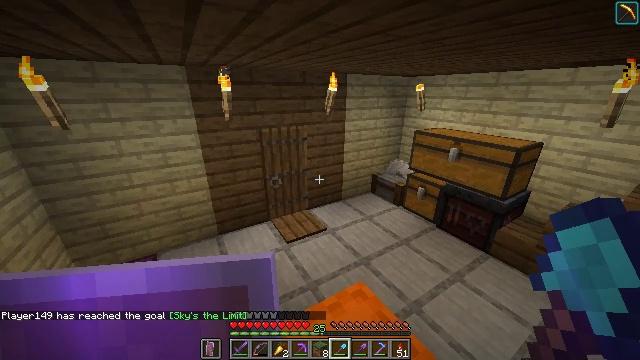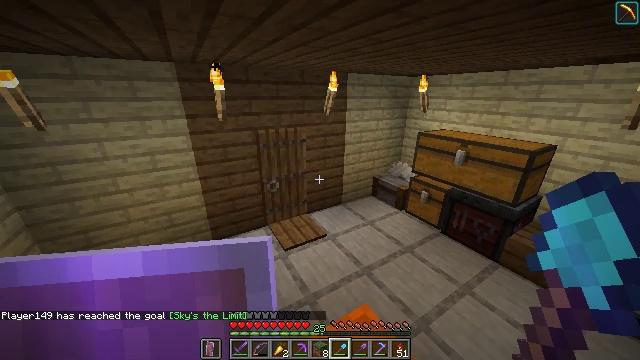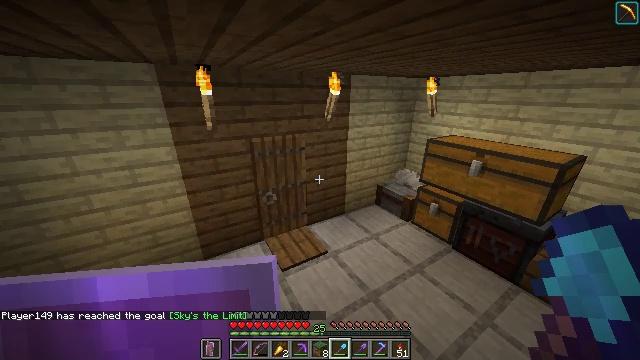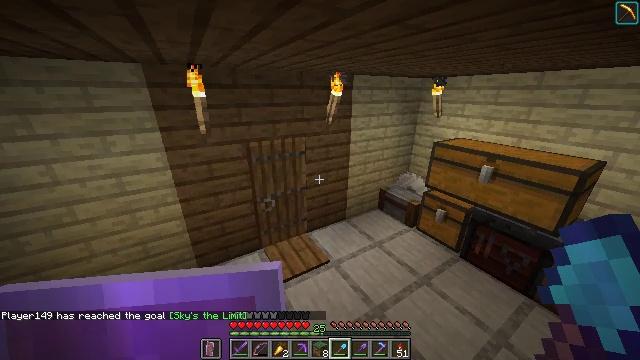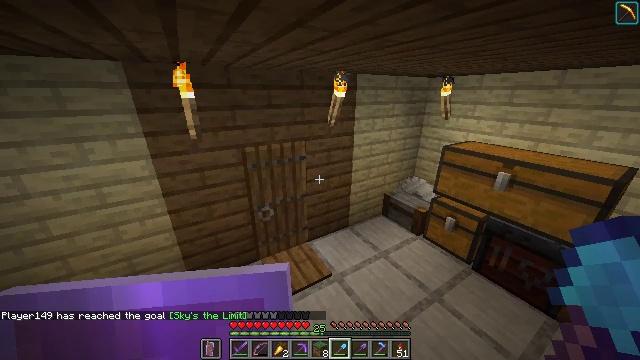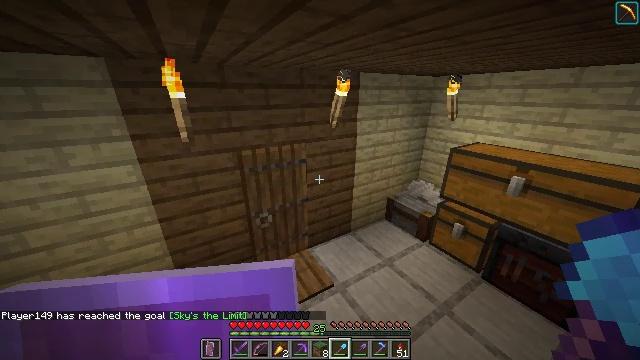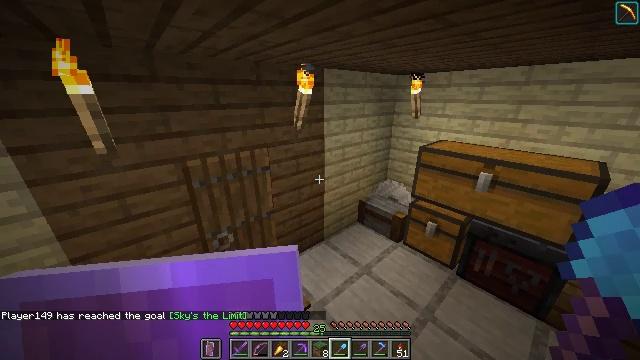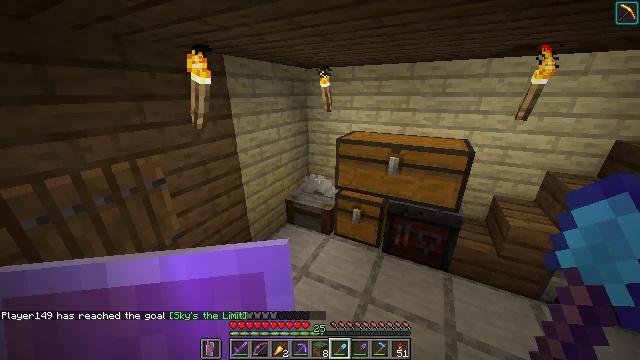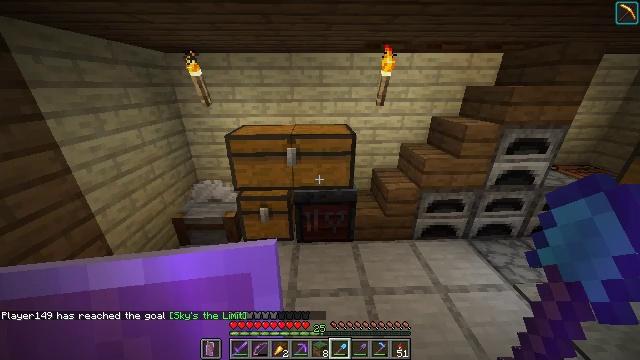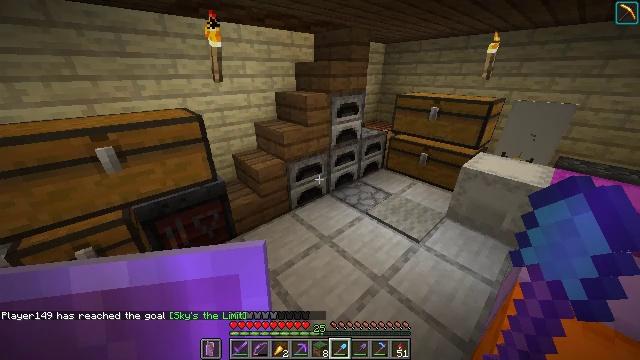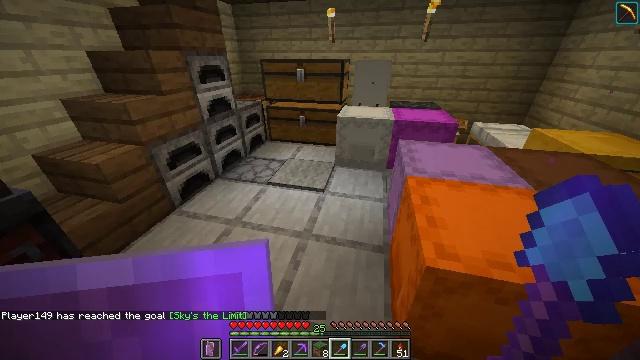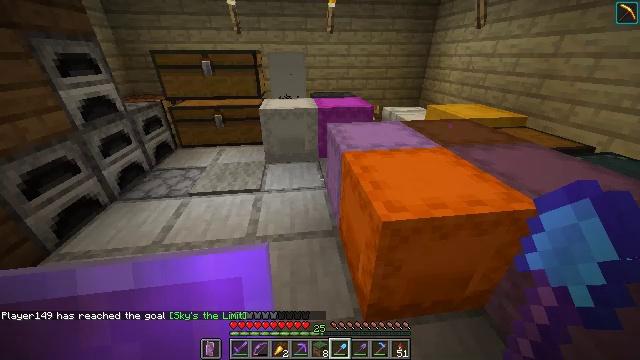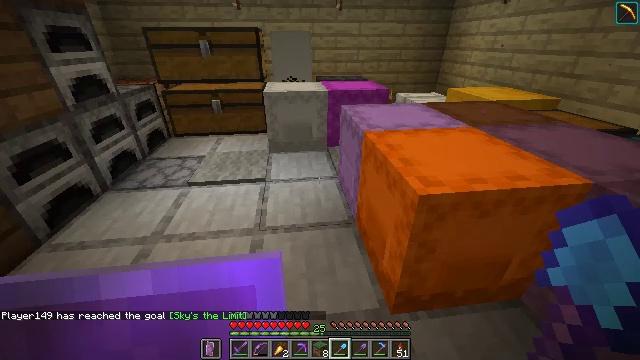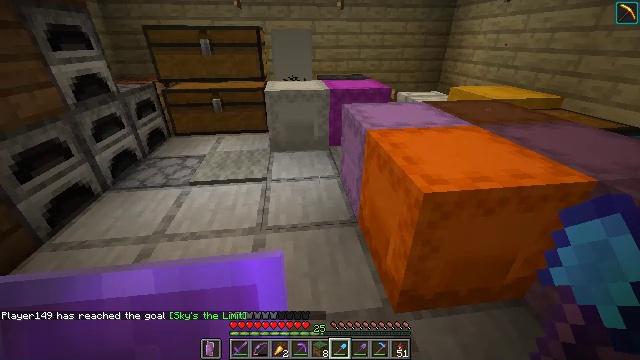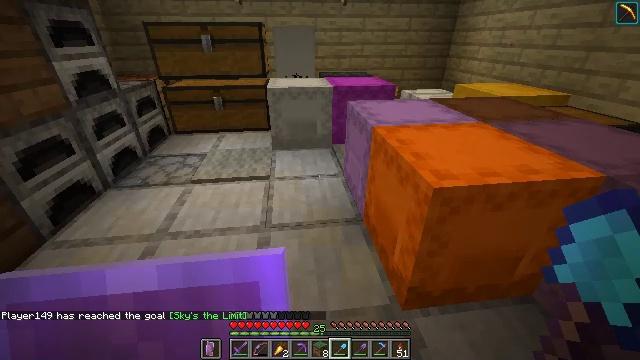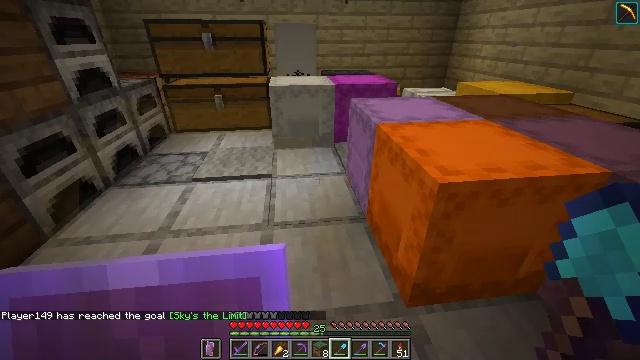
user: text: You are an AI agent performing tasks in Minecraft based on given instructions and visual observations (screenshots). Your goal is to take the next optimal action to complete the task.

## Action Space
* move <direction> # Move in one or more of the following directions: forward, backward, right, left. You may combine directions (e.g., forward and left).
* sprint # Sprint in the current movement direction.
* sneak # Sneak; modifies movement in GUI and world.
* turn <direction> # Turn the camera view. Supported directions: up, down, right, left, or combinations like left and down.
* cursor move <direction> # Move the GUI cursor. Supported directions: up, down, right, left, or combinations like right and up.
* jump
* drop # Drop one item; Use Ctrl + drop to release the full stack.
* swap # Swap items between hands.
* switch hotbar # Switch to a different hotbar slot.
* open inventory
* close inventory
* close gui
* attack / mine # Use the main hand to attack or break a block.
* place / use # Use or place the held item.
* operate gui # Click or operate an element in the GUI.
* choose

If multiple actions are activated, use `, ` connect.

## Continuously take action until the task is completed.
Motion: motion action
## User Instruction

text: Break the fern to clear the area.
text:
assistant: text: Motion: move forward, sprint
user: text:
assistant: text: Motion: move forward, sprint
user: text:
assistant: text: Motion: move forward, sprint
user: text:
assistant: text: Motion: move forward, sprint
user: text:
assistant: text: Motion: move forward, sprint
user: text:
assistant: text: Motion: move forward, sprint, turn right
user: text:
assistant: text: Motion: move forward, sprint, turn right
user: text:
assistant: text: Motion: move forward, sprint, turn right and down
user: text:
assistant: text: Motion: move forward, sprint, turn right and down
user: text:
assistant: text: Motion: turn right and down
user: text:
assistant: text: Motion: turn right and up
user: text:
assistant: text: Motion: no_op
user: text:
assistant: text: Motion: no_op
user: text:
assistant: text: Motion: no_op
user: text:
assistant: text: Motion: no_op
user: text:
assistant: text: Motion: no_op
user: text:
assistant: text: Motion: no_op
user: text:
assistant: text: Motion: no_op
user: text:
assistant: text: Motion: turn up
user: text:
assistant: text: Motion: turn right
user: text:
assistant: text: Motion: move forward
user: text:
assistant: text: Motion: move forward
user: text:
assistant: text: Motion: move forward
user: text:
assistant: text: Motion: move forward, turn left
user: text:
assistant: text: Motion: move forward, turn left
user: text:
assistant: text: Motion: move forward, turn left
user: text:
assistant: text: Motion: move forward, turn left
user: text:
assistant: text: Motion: move forward, turn left
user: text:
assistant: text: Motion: move forward, turn left
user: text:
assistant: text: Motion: move forward, turn left